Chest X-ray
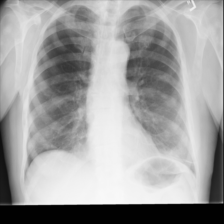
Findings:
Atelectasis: positive
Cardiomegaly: negative
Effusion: negative
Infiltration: negative
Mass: negative
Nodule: negative
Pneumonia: negative
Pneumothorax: negative
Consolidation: negative
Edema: negative
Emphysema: negative
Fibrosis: negative
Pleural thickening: negative
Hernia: negative